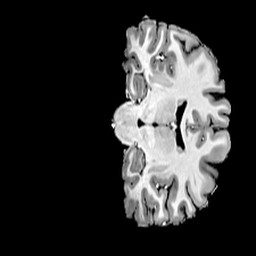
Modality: T1w
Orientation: coronal
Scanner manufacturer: siemens
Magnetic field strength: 7 T